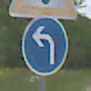
Verkehrszeichen: VorgeschriebeneFahrtrichtungLinks
Zusatzzeichen oben: Lichtzeichenanlage
Umgebung: Outdoor, RoadRail
Tageszeit: Midday
Wetter: PartlyCloudy
Licht: Natural
Jahreszeit: NotSpecified
Kontrast: LowContrast